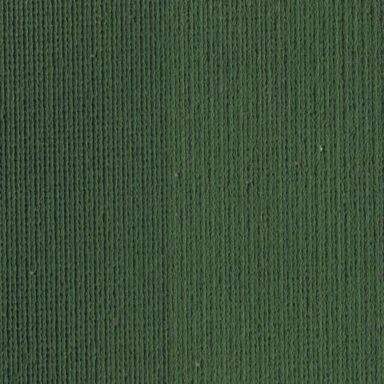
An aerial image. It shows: Almond orchard with rows of almond trees.